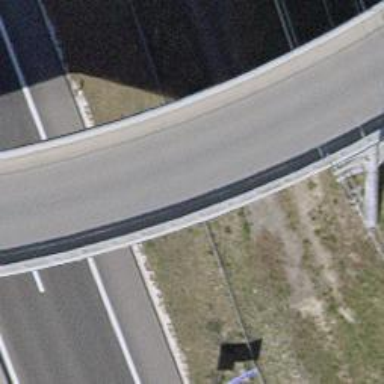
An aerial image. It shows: Unclassified road on bridge.